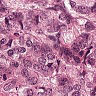
Metastatic tissue present: yes